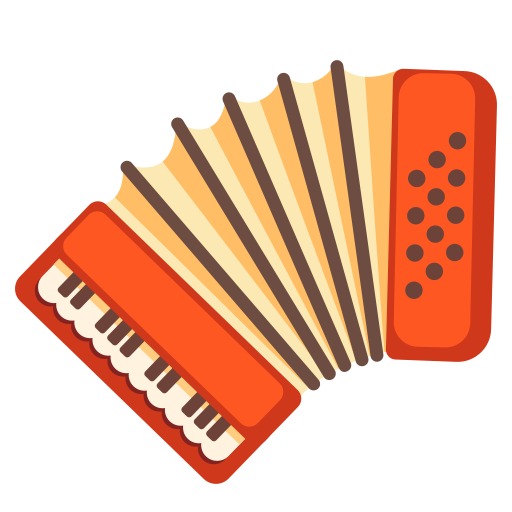
Emoji: 🪗